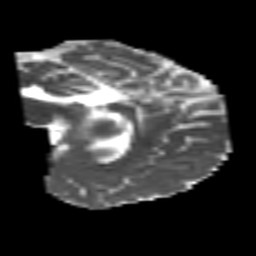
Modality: MD
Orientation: sagittal
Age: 25
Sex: male
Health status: healthy